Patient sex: F
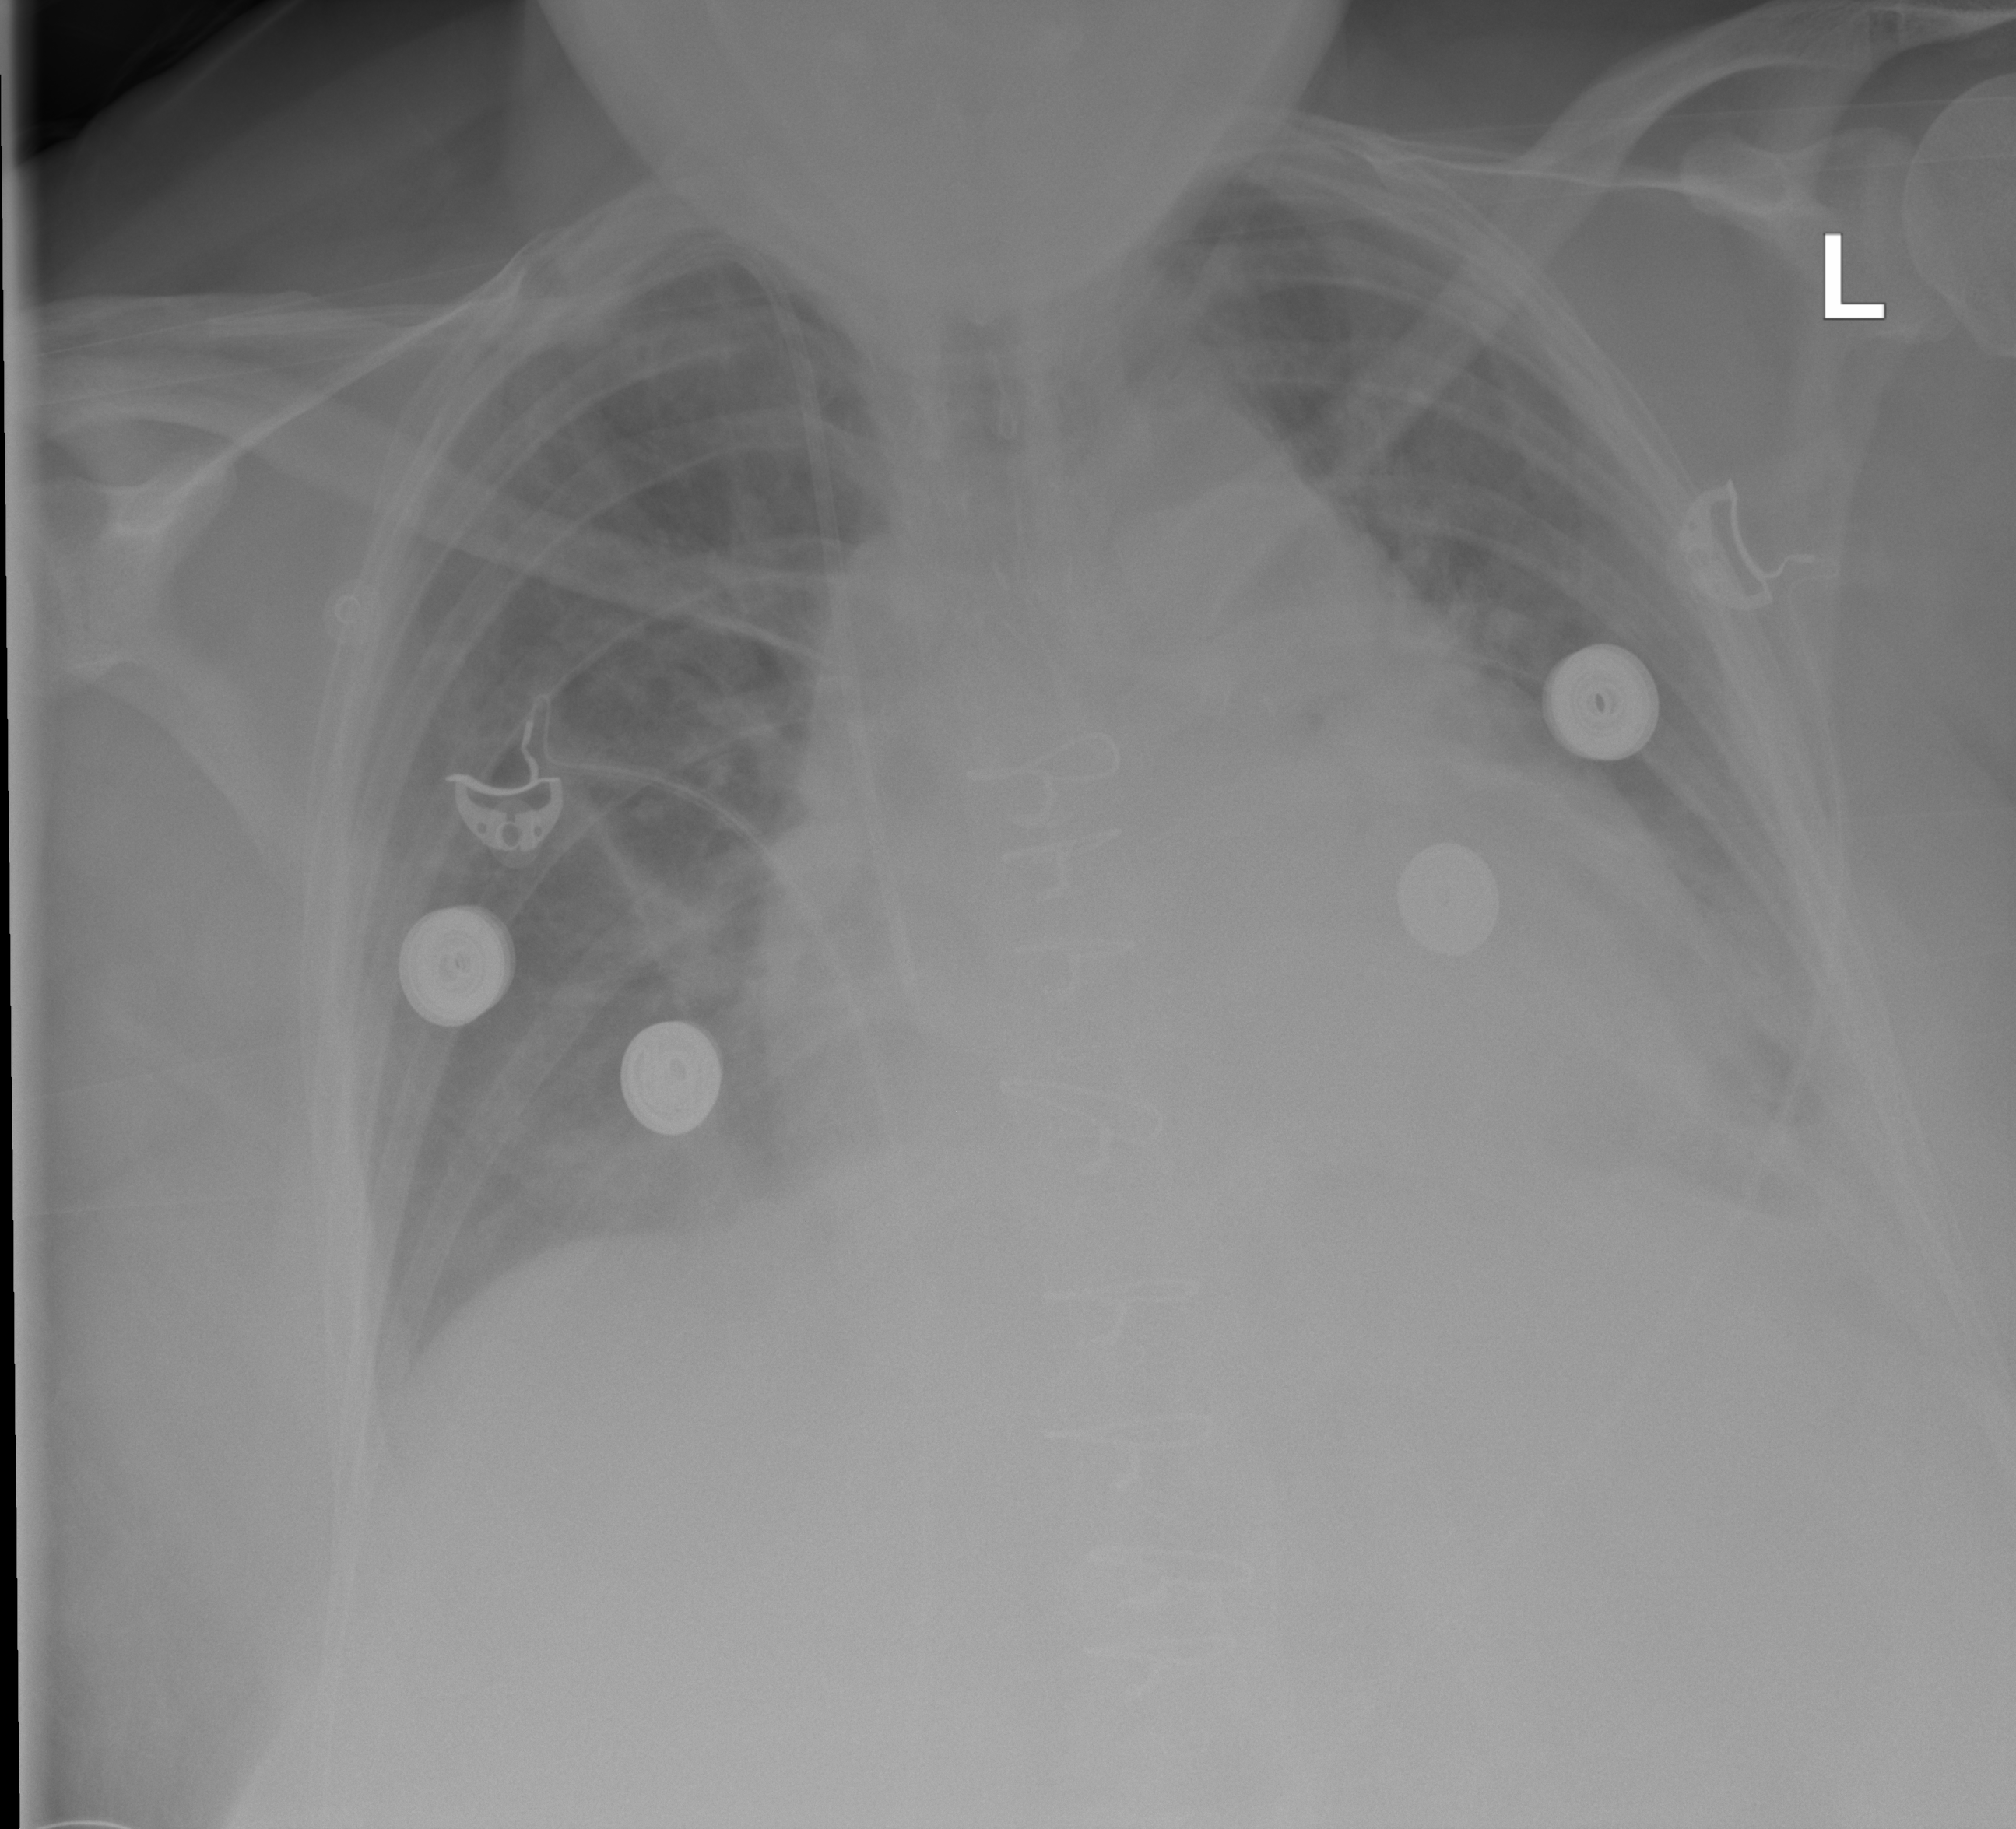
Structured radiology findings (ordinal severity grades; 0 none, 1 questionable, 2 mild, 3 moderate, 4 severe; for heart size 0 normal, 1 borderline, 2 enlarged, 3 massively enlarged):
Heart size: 2
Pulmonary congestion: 1
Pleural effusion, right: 0
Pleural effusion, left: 1
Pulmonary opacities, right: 0
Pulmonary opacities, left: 0
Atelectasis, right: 0
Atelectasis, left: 2